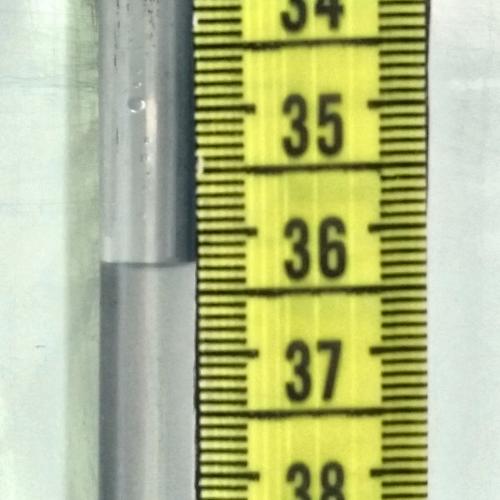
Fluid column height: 36.3 cm